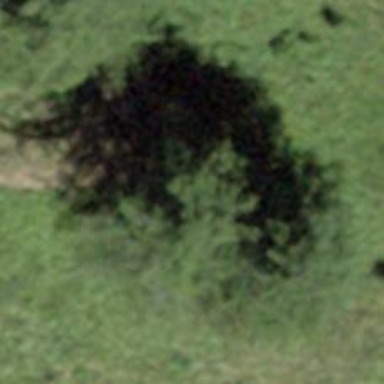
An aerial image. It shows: Beautiful tree in nature.